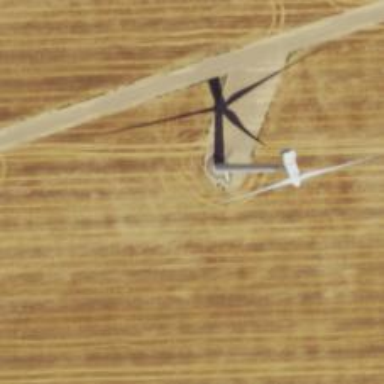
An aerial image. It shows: Wind generator using horizontal axis wind turbines.